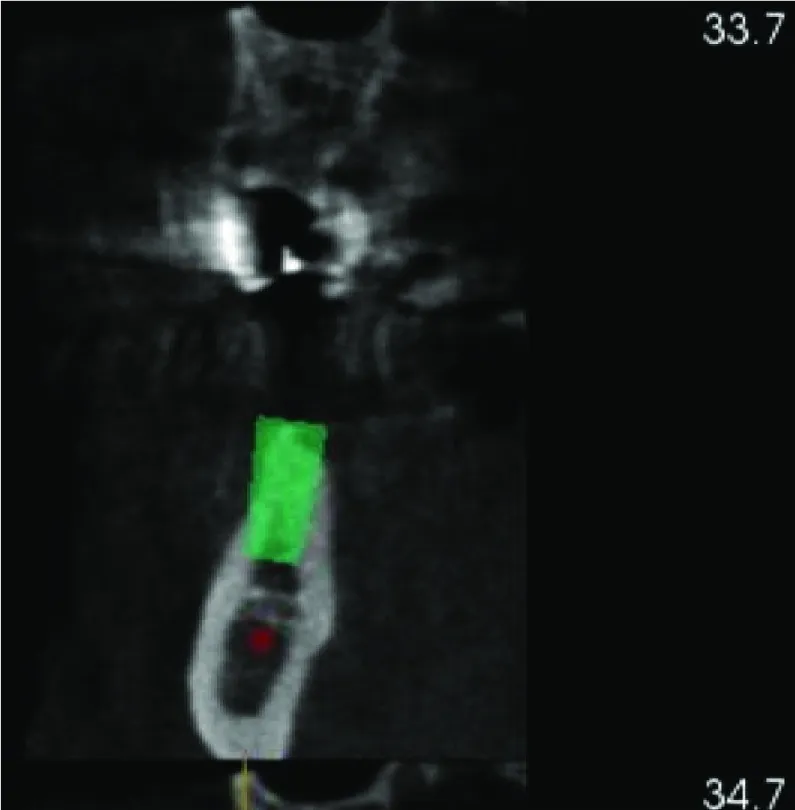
CBCT showing insufficient bone width at tooth #46.
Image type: radiology (ct)